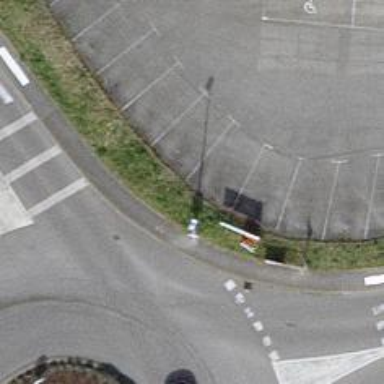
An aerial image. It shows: Asphalt sidewalk along the footway.